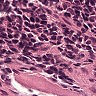
Metastatic tissue present: no